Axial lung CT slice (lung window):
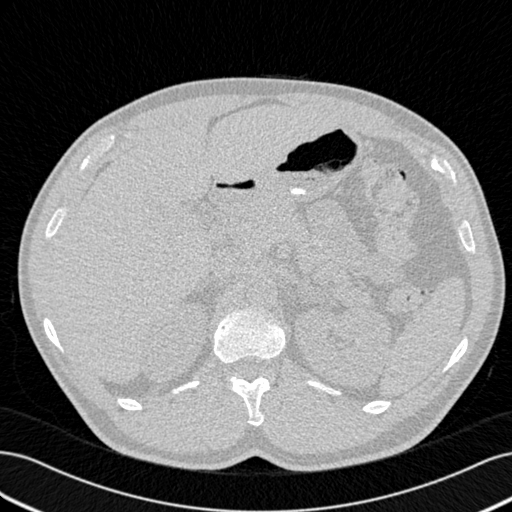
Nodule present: no